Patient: sex F, age 63
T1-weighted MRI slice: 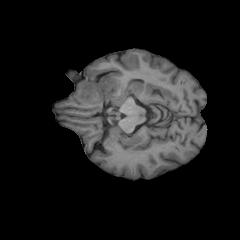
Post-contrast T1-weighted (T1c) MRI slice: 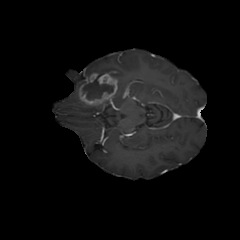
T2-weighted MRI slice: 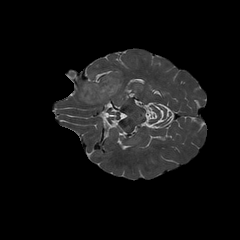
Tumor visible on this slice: yes
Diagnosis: Glioblastoma, IDH-wildtype
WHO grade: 4